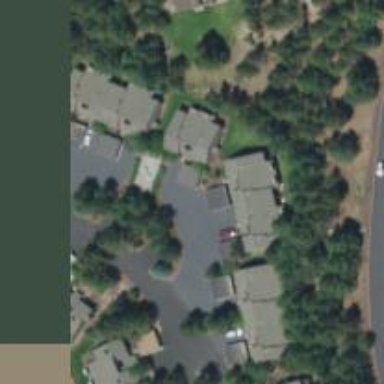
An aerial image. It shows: Condominium within residential area.